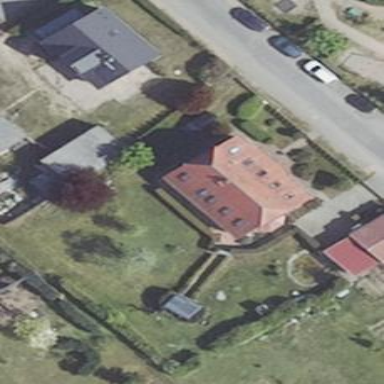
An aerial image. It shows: Simple and straightforward house.